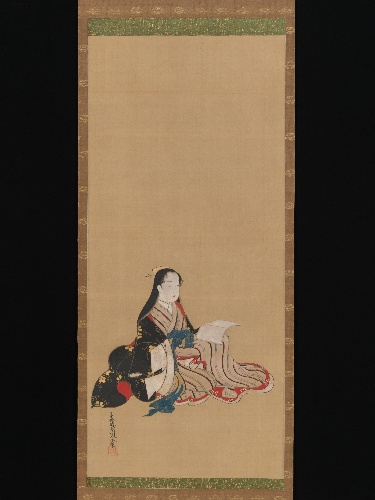
Artist: Miyagawa (Katsukawa) Shunsui
Artist bio: Japanese, active 1744–64
Date: mid-18th century
Object type: Hanging scroll
Classification: Paintings
Medium: Hanging scroll; ink, color and gold on silk
Culture: Japan
Period: Edo period (1615–1868)
Dimensions: Image: 30 7/8 × 13 7/8 in. (78.5 × 35.2 cm)
Overall with mounting: 67 5/16 × 15 1/16 in. (171 × 38.3 cm)
Overall with knobs: 67 5/16 × 17 1/4 in. (171 × 43.8 cm)
Department: Asian Art
Credit line: Mary Griggs Burke Collection, Gift of the Mary and Jackson Burke Foundation, 2015
Accession year: 2015
Repository: Metropolitan Museum of Art, New York, NY
Tags: Books|Women